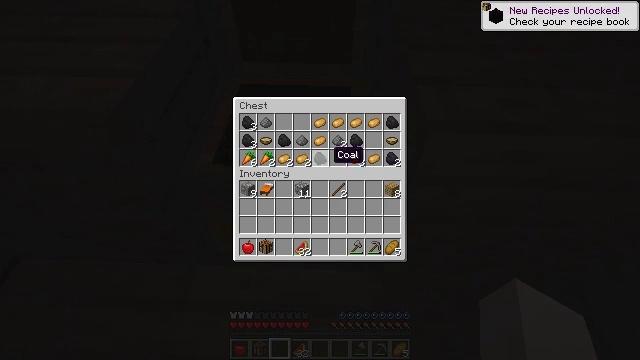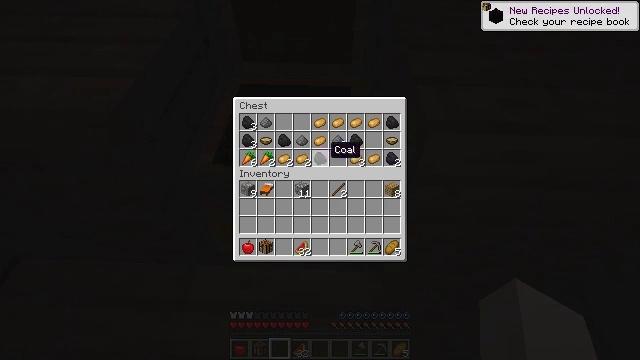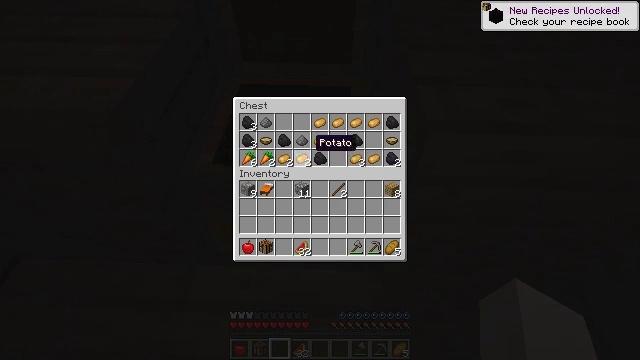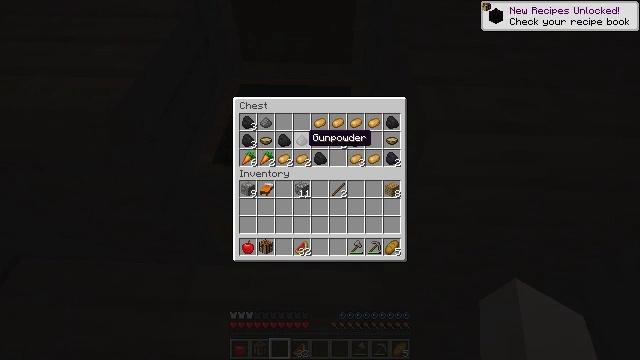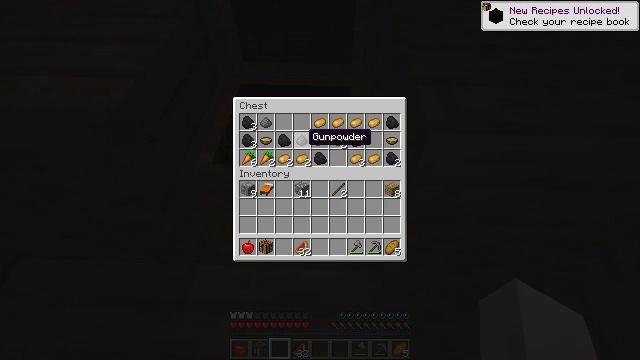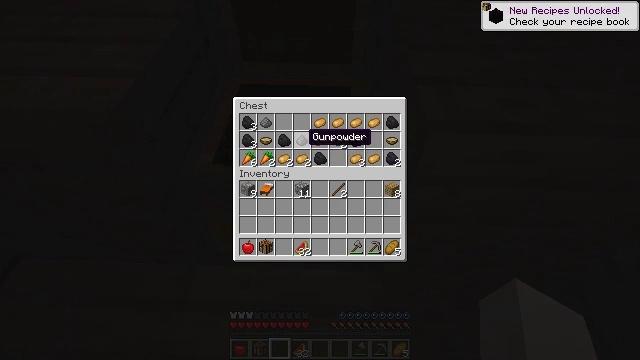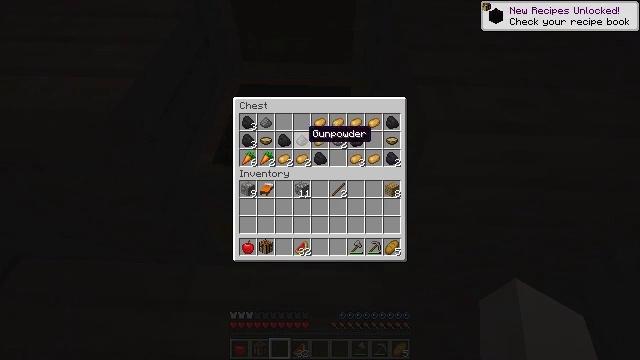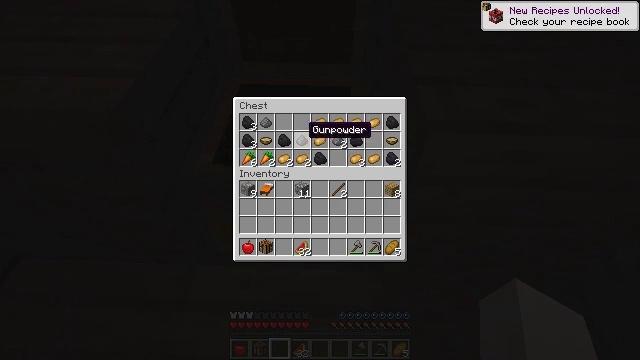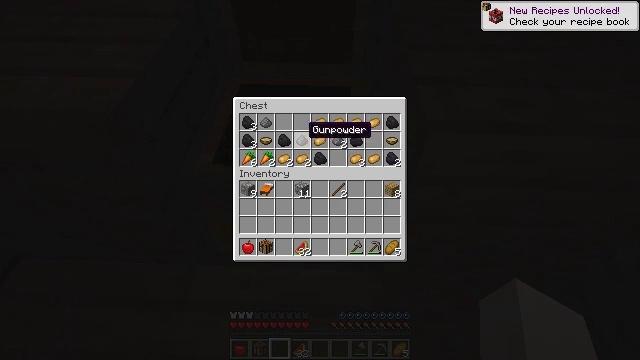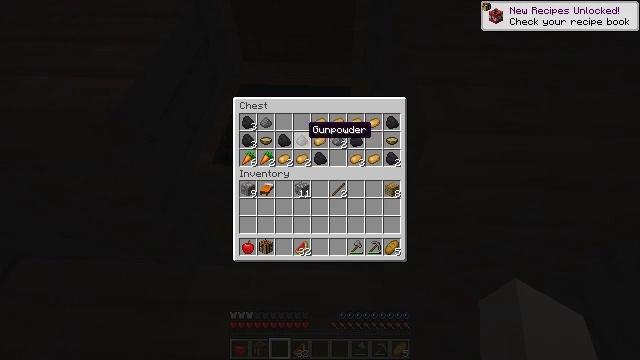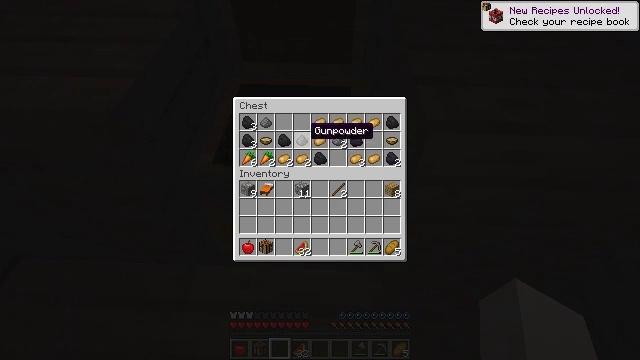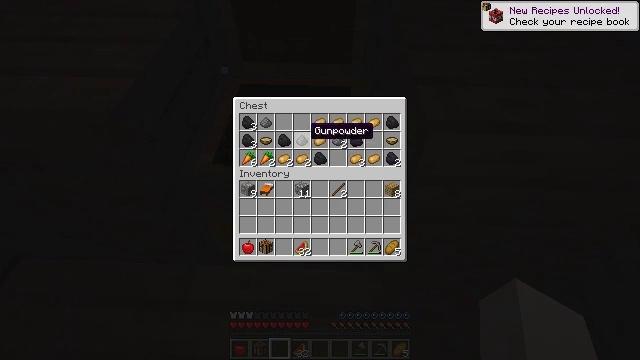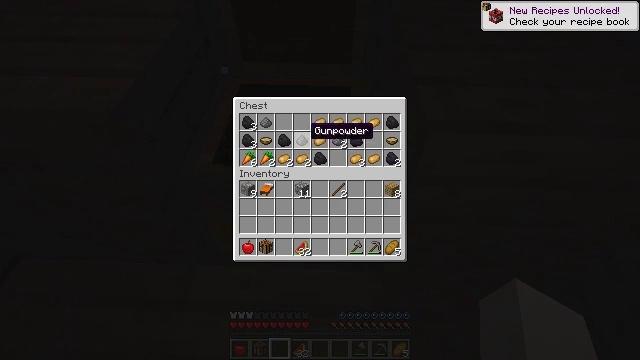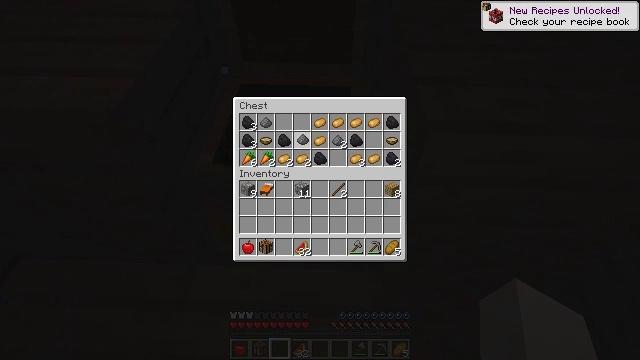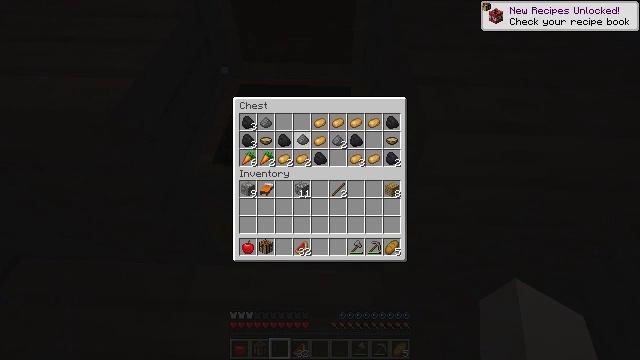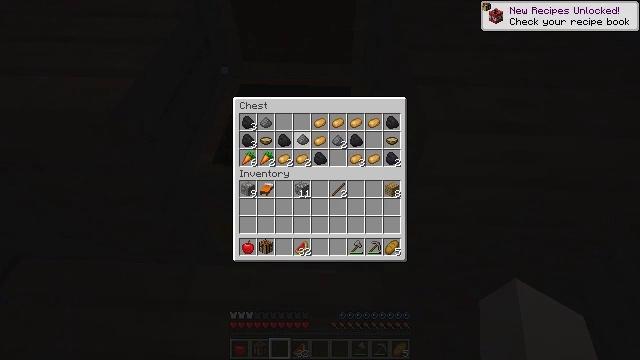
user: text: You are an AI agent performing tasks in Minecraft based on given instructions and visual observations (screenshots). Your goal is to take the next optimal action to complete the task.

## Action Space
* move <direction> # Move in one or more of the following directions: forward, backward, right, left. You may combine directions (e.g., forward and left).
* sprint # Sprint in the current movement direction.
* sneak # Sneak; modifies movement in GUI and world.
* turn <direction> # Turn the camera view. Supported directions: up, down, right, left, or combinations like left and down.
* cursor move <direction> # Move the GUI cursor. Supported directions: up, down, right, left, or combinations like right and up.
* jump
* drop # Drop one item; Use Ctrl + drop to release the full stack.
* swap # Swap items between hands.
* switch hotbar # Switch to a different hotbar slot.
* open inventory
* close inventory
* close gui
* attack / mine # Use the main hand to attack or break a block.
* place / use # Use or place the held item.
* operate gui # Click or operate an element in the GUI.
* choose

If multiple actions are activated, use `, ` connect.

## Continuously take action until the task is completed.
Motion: motion action
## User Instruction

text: Break the acacia fence to collect it.
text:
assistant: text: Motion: no_op
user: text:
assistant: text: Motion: cursor move left and up
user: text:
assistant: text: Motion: cursor move left
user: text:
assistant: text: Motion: no_op
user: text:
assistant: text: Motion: no_op
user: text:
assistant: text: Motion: no_op
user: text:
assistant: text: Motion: no_op
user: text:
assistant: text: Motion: no_op
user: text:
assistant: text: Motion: no_op
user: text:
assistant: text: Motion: no_op
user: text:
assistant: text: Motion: no_op
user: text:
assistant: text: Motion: no_op
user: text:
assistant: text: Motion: operate gui
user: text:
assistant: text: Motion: operate gui
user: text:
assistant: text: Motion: no_op
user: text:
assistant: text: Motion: operate gui
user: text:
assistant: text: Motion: operate gui
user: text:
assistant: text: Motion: operate gui
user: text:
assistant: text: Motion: no_op
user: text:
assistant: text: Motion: no_op
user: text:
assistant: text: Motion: no_op
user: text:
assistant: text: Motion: no_op
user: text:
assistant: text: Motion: no_op
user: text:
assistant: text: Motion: no_op
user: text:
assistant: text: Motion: no_op
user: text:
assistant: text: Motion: no_op
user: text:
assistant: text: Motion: cursor move left and down
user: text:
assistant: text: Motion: cursor move left and down
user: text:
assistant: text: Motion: cursor move left and down
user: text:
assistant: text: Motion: no_op